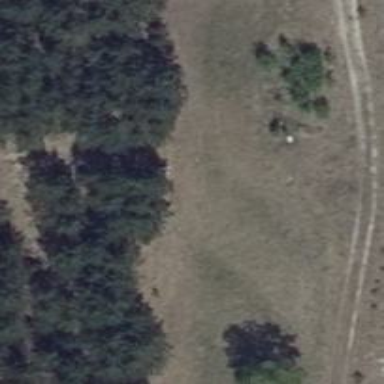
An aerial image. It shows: Hunting stand.